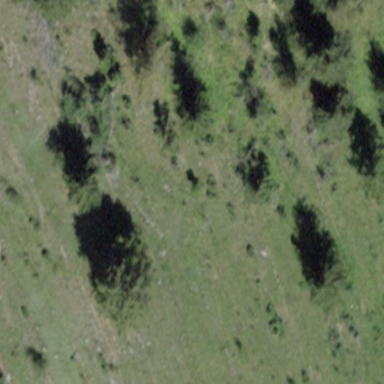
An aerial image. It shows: Forest area.